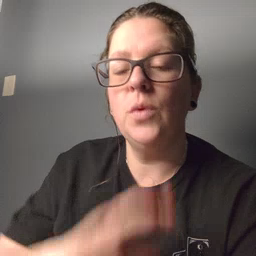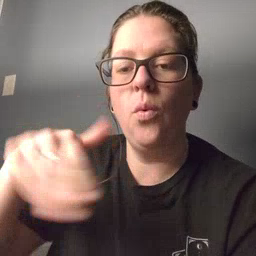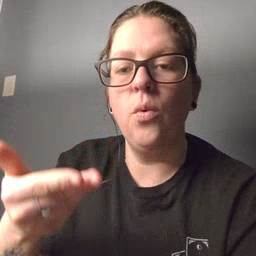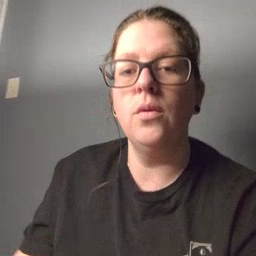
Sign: all